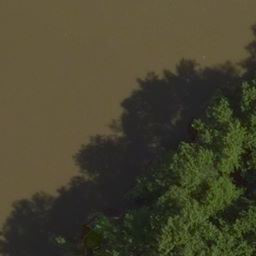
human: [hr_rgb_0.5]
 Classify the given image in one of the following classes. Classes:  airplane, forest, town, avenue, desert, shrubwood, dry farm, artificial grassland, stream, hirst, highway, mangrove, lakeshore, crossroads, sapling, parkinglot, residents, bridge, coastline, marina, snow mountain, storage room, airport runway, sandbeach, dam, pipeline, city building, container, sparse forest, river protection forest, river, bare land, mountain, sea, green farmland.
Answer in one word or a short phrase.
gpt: river protection forest